Question: in the api,java said that,'Unless prompt output is required, it is advisable to wrap a BufferedWriter around any Writer whose write() operations may be costly, such as FileWriters and OutputStreamWriters'.I tried the comparation many times,it turns out that,it costs less time if I do not use PrintWriter to wrap BufferedWriter.
so does it mean that,I do not have to wrap on the 'console'?
there is my simple code that compare the two.
'''
public static void PrintWrite(String path, String content) throws IOException {
PrintWriter pw = new PrintWriter(new BufferedWriter(new FileWriter(path)));
pw.write(content);
pw.close();
}
public static void BufferedWrite(String path, String content) throws IOException {
BufferedWriter bw = new BufferedWriter(new FileWriter(path));
bw.write(content);
bw.close();
}
private static void main(String[] args)
{
String s = "";
String path = "D:\out.txt";
for (int i = 0; i < 10000; i++)
{
s += "kjuatlistened";
}
try
{
long start = System.nanoTime();
//PrintWrite(path,s);
BufferedWrite(path,s);
long end = System.nanoTime();
Printer.println("done,elapse " + (end - start) + " s");
}
catch (IOException ex)
{
ex.printStackTrace();
}
}
'''

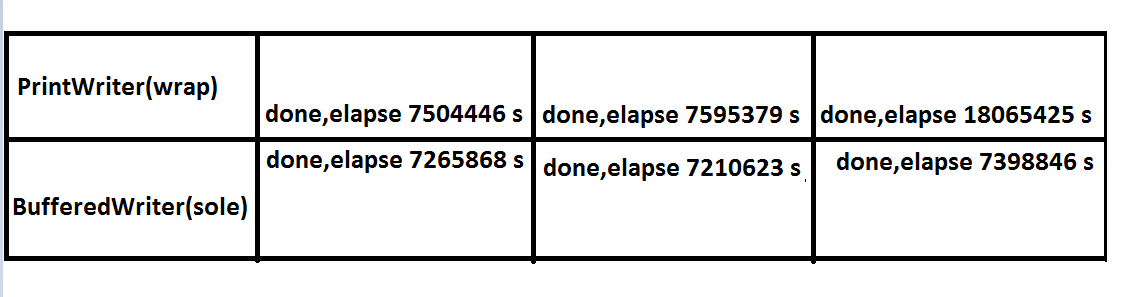
Answer: You're certainly adding a layer of processing when you wrap one object in another.
The main reason for using PrintWriter is the wealth of convenience functions which do intelligent output of various things. If you don't need that capability, you wouldn't use a PrintWriter at all.
The point of a BufferedWriter is to allow output to be buffered and then written in a batch. I/O to file systems, the Internet, etc. is costly, and a large fraction of that cost is in generating the connection in the first place, and then waiting while each I/O operation completes. If you batch I/O to and from external devices, you can really reduce the overall cost because output (or input) can be batched--and you end up waiting for completion just once per batch, rather than once per I/O operation. For an "interesting" test, try writing characters to your FileWriter one at a time, then do the same thing with a BufferedWriter wrapping your FileWriter. I think in the latter case you'll see a large improvement.